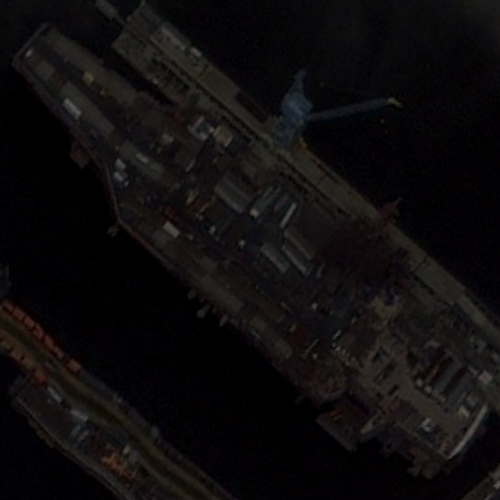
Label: aircraft_carrier